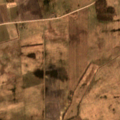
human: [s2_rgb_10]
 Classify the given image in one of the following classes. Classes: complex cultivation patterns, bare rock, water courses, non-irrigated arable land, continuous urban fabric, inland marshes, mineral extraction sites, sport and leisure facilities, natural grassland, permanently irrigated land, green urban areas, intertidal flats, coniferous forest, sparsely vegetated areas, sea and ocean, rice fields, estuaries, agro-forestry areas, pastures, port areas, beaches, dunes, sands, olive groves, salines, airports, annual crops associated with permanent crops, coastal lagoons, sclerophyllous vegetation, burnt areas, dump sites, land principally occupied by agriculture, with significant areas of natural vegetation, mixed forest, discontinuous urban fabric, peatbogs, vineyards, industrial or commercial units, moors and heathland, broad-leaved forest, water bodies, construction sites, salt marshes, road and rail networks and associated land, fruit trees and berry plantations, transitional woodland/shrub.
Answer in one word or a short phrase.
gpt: non-irrigated arable land, fruit trees and berry plantations, complex cultivation patterns